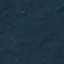
Land use / land cover class: Forest